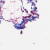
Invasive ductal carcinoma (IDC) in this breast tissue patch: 0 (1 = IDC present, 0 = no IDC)